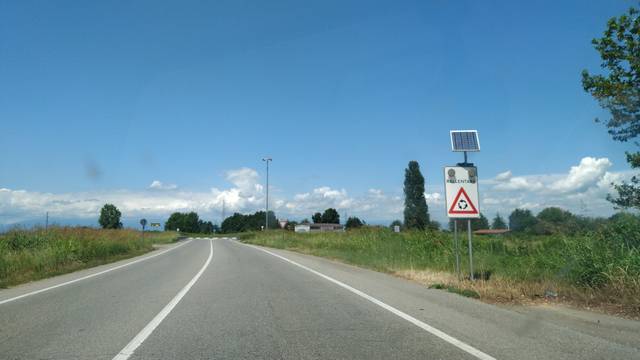
Region: Italy
Coordinates: 45.323, 8.389